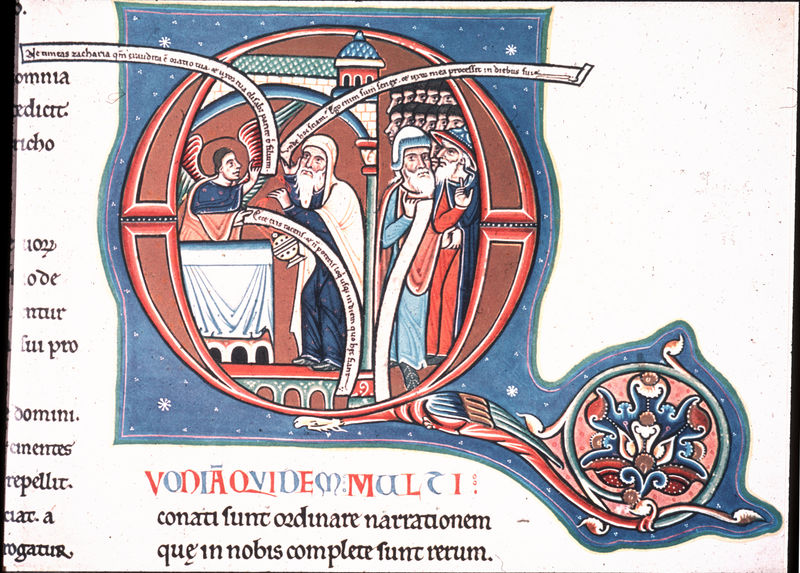
Titel: Bibel von St. Bertin, Kapuziner Bibel, Bd. 4
Institution: Paris, Bibliothèque Nationale
Schlagwörter: männer, bart, bibel, engel, verzierung, illustration, buchstabe, salbung, mittelalter, latein, latain, saga